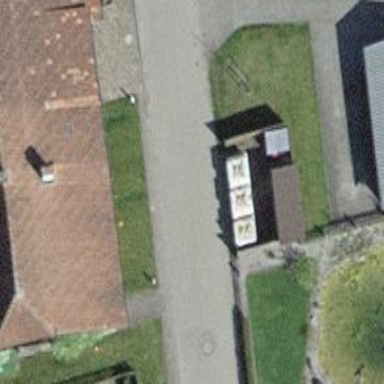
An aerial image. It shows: Recycling container in the area designated for recycling.